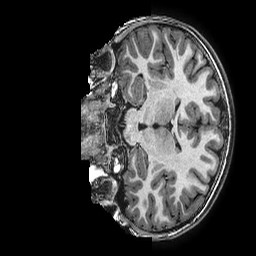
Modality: T1w
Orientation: coronal
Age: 9
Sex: female
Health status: ill
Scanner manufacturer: ge
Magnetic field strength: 3 T
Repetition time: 0.0077 s
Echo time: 0.003436 s